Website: apple
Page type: address-validator
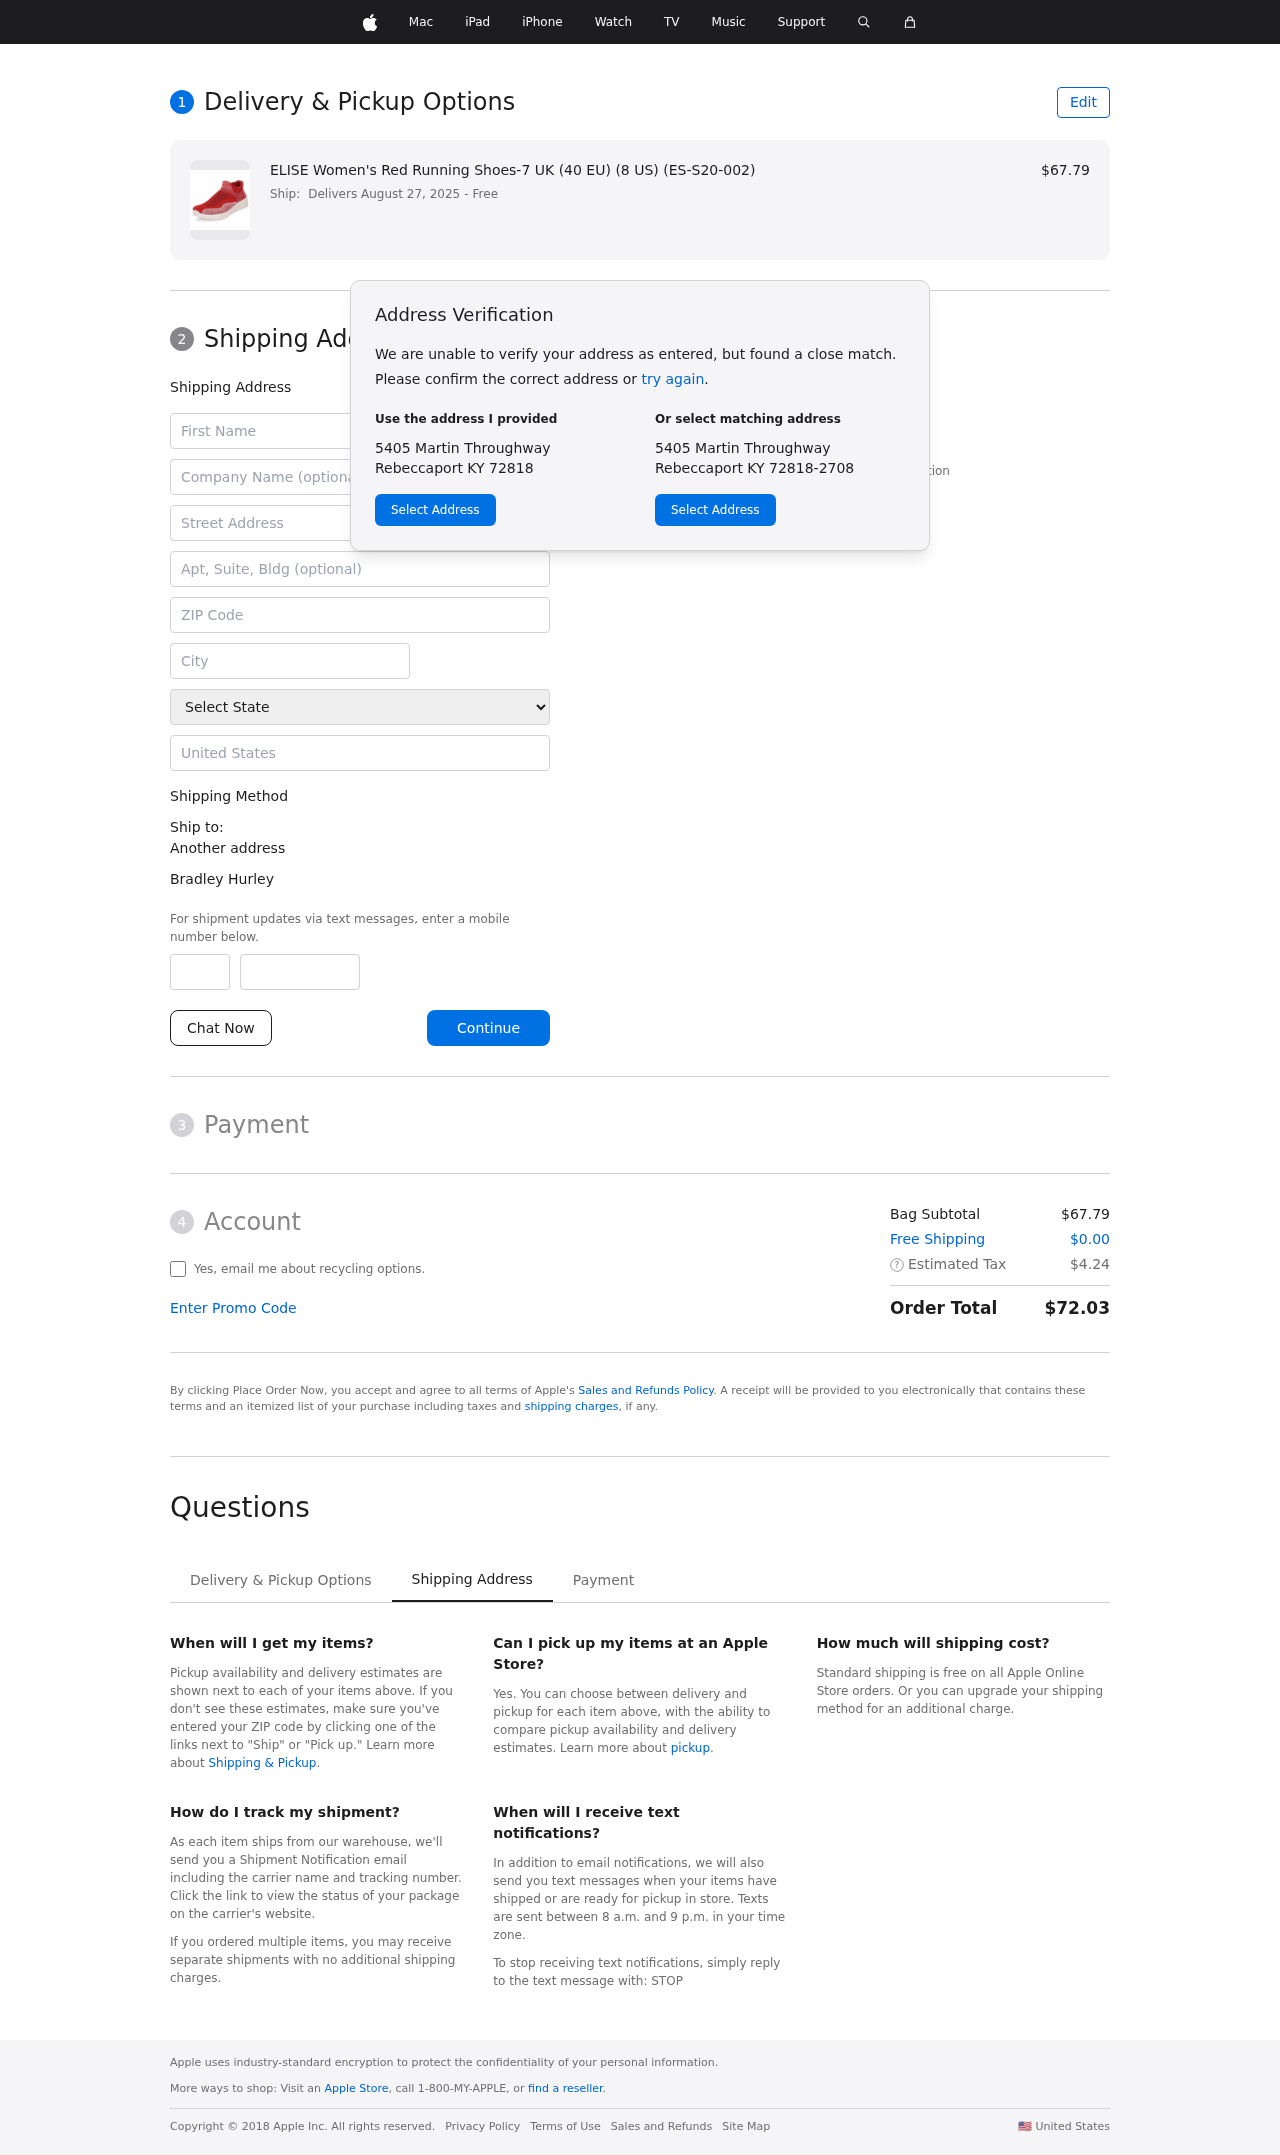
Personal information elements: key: PII_CITY
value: Rebeccaport
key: PII_COUNTRY
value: United States
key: PII_FIRSTNAME
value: Bradley
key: PII_FULLNAME
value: Bradley Hurley
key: PII_LASTNAME
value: Hurley
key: PII_PHONE_AREA
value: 976
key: PII_PHONE_SUFFIX
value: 5223
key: PII_POSTCODE
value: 72818
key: PII_STATE
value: Kentucky
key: PII_STREET
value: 5405 Martin Throughway
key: PII_STREET2
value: Apt. 186
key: PII_CITY_STATE_ZIP
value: Rebeccaport KY 72818
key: PII_STATE_ABBR
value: KY
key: PII_POSTCODE_FULL
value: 72818
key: PII_POSTCODE_NUMERIC
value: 72818
Product elements: key: PRODUCT1_NAME
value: ELISE Women's Red Running Shoes-7 UK (40 EU) (8 US) (ES-S20-002)
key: PRODUCT1_PRICE
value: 67.79
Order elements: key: ORDER_DELIVERY_DATE
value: Delivers August 27, 2025
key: ORDER_SUBTOTAL
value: $67.79
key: ORDER_SHIPPING_COST
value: $0.00
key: ORDER_TAX
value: $4.24
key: ORDER_TOTAL
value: $72.03